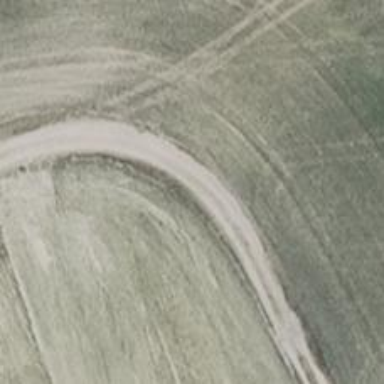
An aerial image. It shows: Ground track with grade 4 track type.